Question: I installed the 'Promoted Build Plugin' from 'Jenkins' and now I'm facing some troubles to promote a build from an existing job. Here is the scenario:
1. There is an existing Nightly Build job that runs every night running all the tests and metrics needed;
2. There is an existing Deploy Build that accepts a parameter ${BUILD_NUMBER} and deploys the build that has the corresponding ${BUILD_NUMBER} from the Nightly Build Say the [Nightly Build] ran and successfully built the artifact #39 Now I can just run the [Deploy Build] passing in #39 as a parameter The artifacts from [Nightly Build] #39 are going to be deployed
So far so good. Now is the part where I want to add the 'Build Promotions'...

'Nightly Build #39''Deploy Build'
I don't see them with a clear Upstream/Downstream relationship, because they don't have a: .
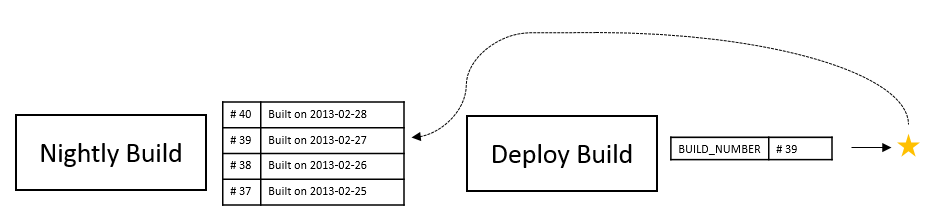
Answer: ## Update as of version 2.23 of Parameterized Trigger Plugin:
With version 2.23+ <URL> pre-populated. Or just use parameter type.
## Solution
Yes, I have the exact same setup: a job (based on SVN commits) and manually executed job. When the user selects any build from the job (including older builds), they can then go to link and execute various promotions, for example , , etc
## Here is how to setup the promotion on build job:
- <URL>- - - - - - - - -
'''
Server=IP_of_my_dev_server'
Job=$PROMOTED_JOB_NAME'
BuildSelection=<SpecificBuildSelector><buildNumber>$PROMOTED_NUMBER</buildNumber></SpecificBuildSelector>
'''
Above, in the section, the name to the left of = are the parameters that are defined in your job. And to the right of = are the values that will be assigned to those parameters when this promotion executes. Defines three parameters 'Server', 'Job' and 'BuildSelection'.
The parameter 'Server=' is my own, as my deploy job can to multiple servers. However if your job is hardcoded to always deploy to a specific location, you won't need that.
The 'Job=' parameter is required, but the name of the param depends on what you've setup in your (I will explain configuration there). The value '$PROMOTED_JOB_NAME' has to remain as is. This is an environment variable that the promotion process is aware of and refers back to the name of your job (the one where promotion process is configured)
The 'BuildSelection=' parameter is required. This whole line has to remain as is. The value passed is '$PROMOTED_NUMBER', which once again the promotion is aware of. In your example, it would be '#39'.
The check mark will make the promotion process wait until the job finished. If not, the promotion process will trigger the deployment job and quit with success. Waiting for the job to finish has the benefit that if the job fails, the promotion star will be marked with failure too.
(One little note here: the promotion star will appear successful the job is running. If there is a deploy failure, it will only change to failure after the job finished. Logical... but can be a bit confusing if you look at the promotion star before the deployment completed)
## Here is how to setup deploy job
- <URL>- 'BuildSelection'- - - - '${Job}'- 'Specified by a build parameter'- 'BuildSelection''${...}'- -
So now, with the above job, you can run it manually and select which build number from job you want to deploy (last build, last successful, by build number, etc). You probably already have it configured very similarly. The on the job will basically execute the same thing, and supply the build number, based on what promotion was executed.
Let me know if you got any issues with the instructions.